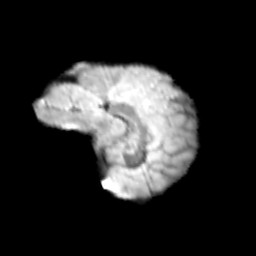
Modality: T2w
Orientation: sagittal
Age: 12
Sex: female
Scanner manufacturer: siemens
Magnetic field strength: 3 T
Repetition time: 3.8 s
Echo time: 0.07 s